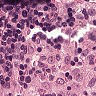
Metastatic tissue present: no